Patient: sex M, age 19
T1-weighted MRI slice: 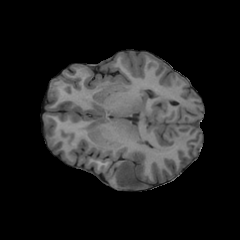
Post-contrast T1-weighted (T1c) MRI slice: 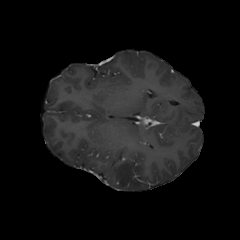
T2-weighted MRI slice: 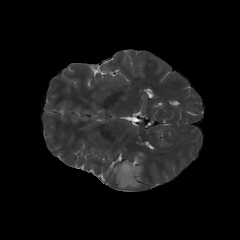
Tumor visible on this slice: yes
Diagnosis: Oligodendroglioma, IDH-mutant, 1p/19q-codeleted
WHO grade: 3